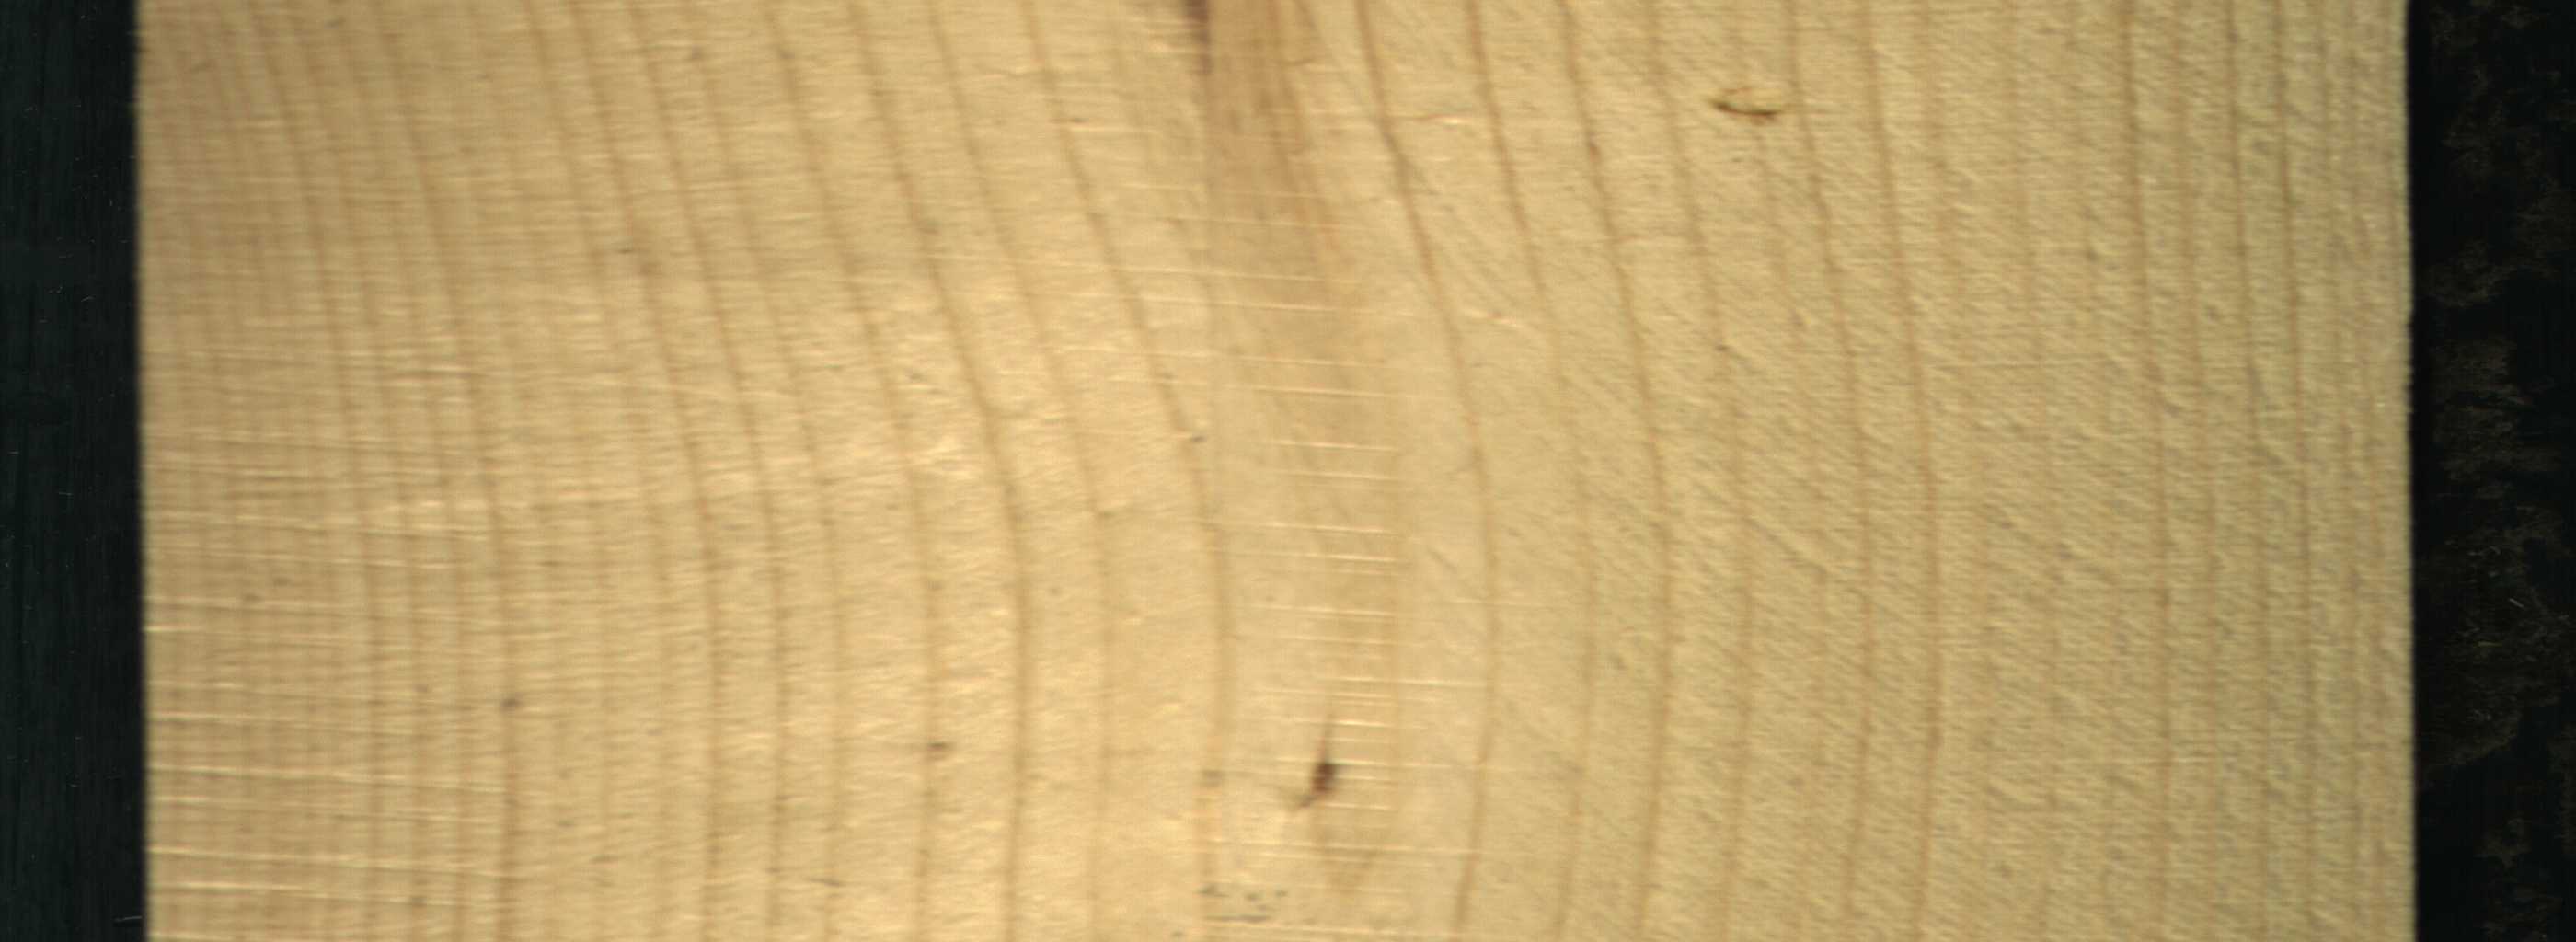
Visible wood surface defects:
Live_Knot